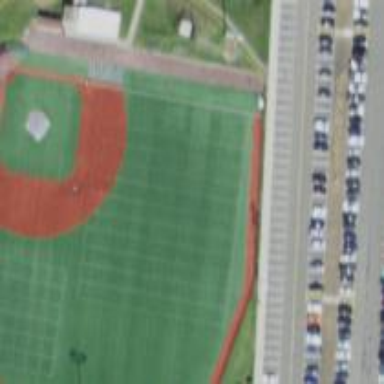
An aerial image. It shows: Baseball pitch for leisure land activities.